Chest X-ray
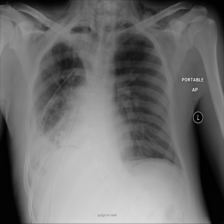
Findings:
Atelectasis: negative
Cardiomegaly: negative
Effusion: negative
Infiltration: negative
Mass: negative
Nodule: negative
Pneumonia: negative
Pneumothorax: positive
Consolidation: negative
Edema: negative
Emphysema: negative
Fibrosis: negative
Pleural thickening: negative
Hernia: negative